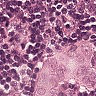
Metastatic tissue present: no